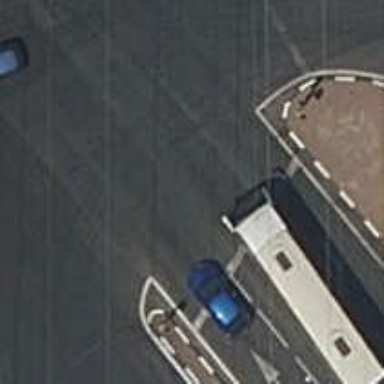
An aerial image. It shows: Road with traffic signals.